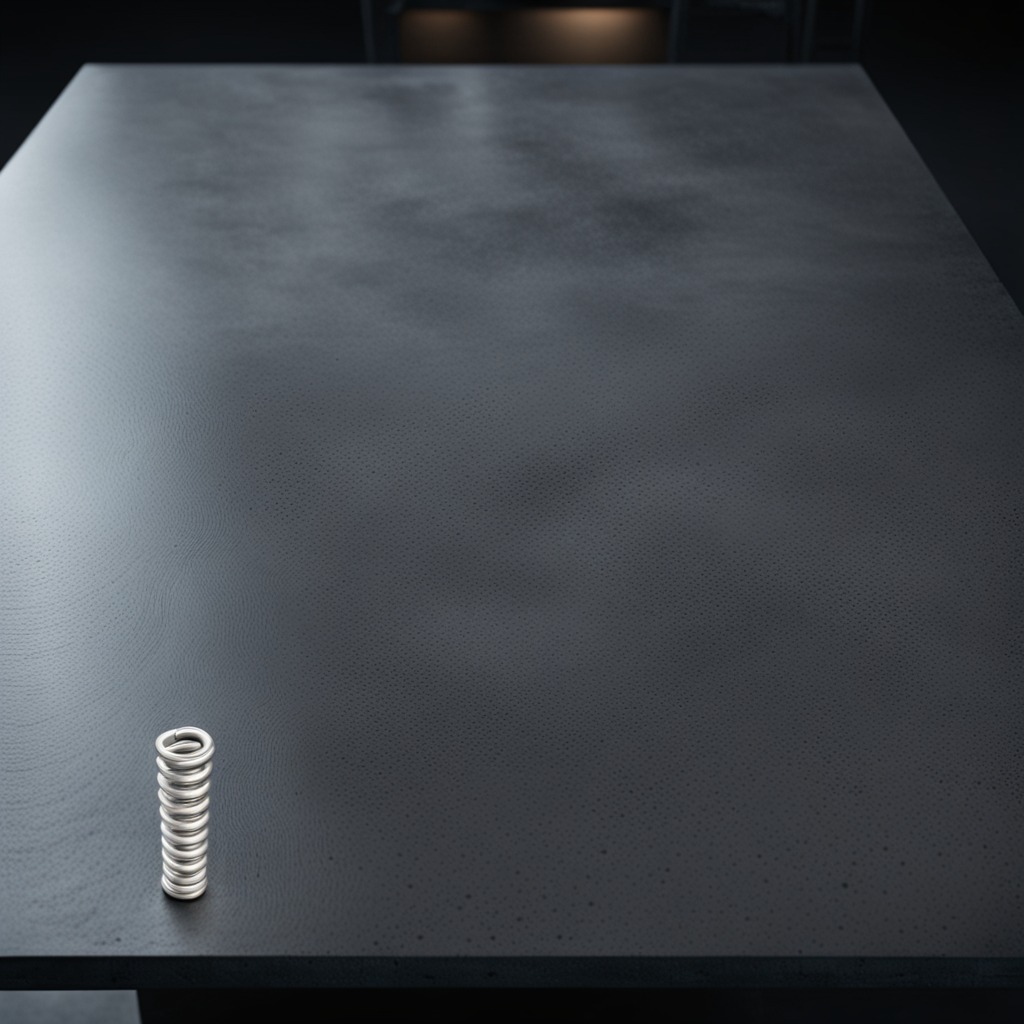
A coiled metal spring is lying on a clean granite table inside a workshop at night.